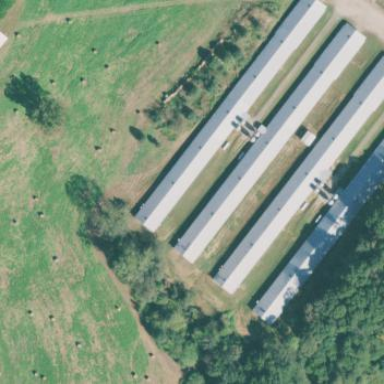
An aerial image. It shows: Poultry house.